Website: crate-barrel
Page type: account-selection
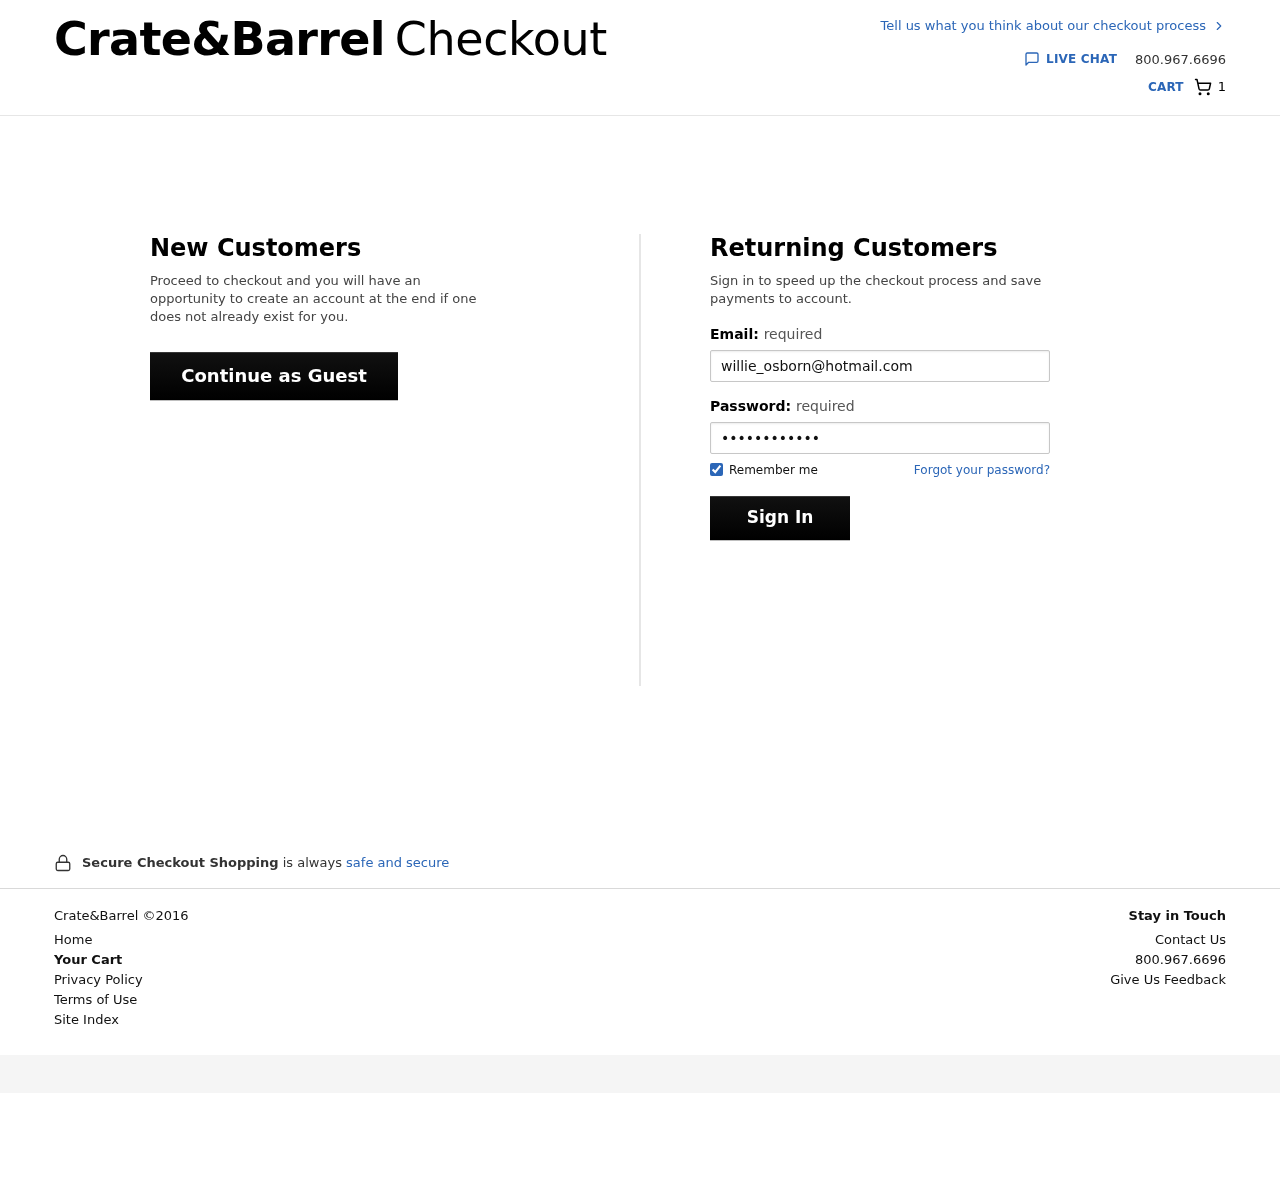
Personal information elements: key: PII_EMAIL
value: willie_osborn@hotmail.com
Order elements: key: ORDER_NUM_ITEMS
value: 1